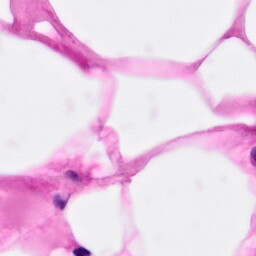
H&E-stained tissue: Pancreatic